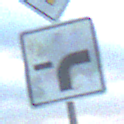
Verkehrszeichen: VerlaufVorfahrtsstrasse9
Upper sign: Vorfahrtsstrasse
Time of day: SunriseSunset
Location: Outdoor (Beach)
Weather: PartlyCloudy
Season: NotSpecified
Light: Natural